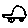
Label: car